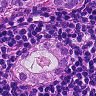
Metastatic tissue present: yes